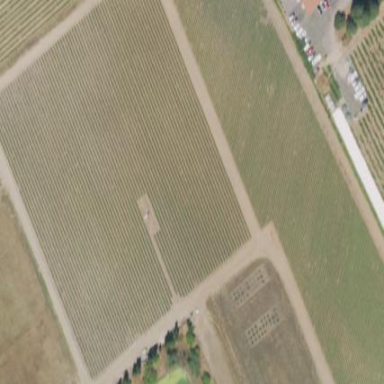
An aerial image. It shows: Vineyard growing grapes.